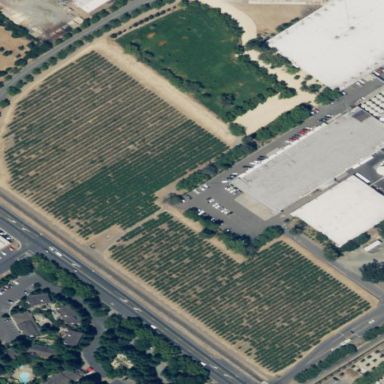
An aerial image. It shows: Vineyard growing wine grapes.